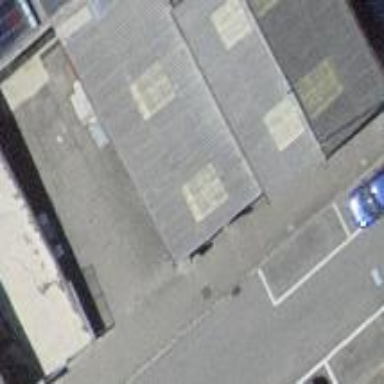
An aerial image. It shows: Commercial building.